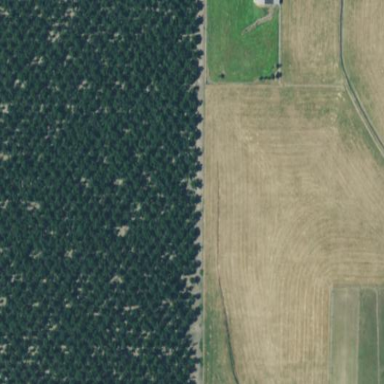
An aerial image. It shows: Orchard.